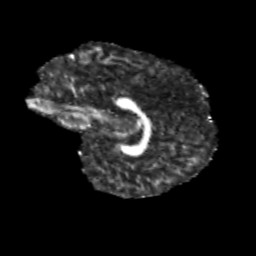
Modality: FA
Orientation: sagittal
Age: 10
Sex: male
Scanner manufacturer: siemens
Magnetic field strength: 3 T
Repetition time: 3.8 s
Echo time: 0.07 s